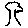
Label: tree